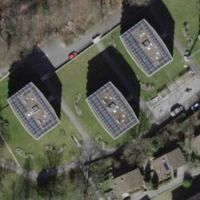
EUNIS habitat code: 55
Species observed at this site:
Sorbus aucuparia